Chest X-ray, PA view. Patient: 35 years old, sex M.
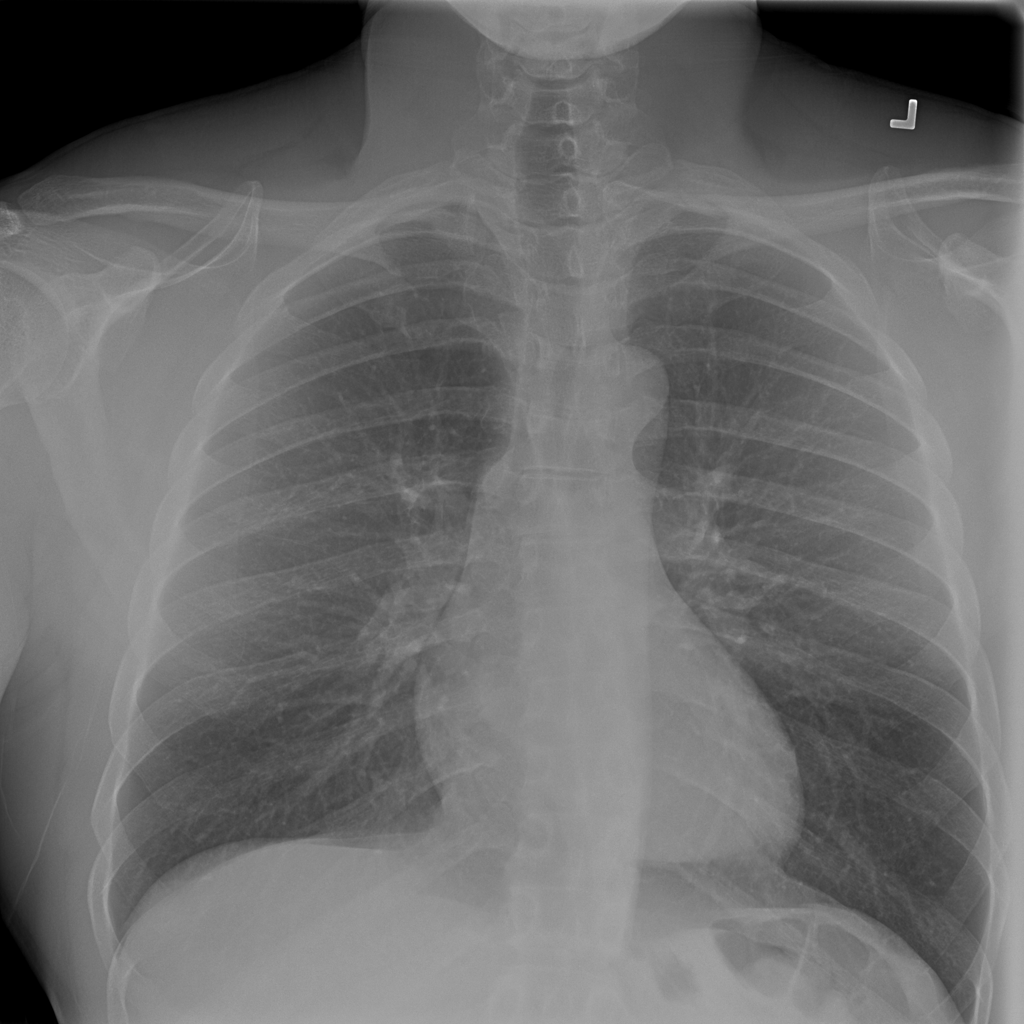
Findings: No Finding